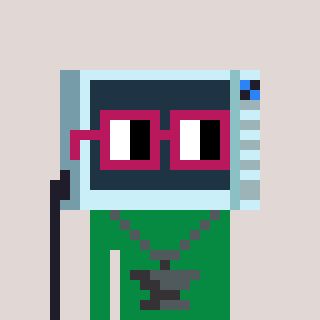
a pixel art character with square dark red glasses, a microwave-shaped head and a green-colored body on a warm background